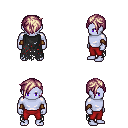
a pixel art fantasy rpg character, male body template, dark elf, purple skin, black tattered cape, red pants, white blonde pixie cut hairstyle, cloth bracers, four views (front, back, left, right), 2x2 character sprite sheet, small pixel art, hard edges, no anti-aliasing